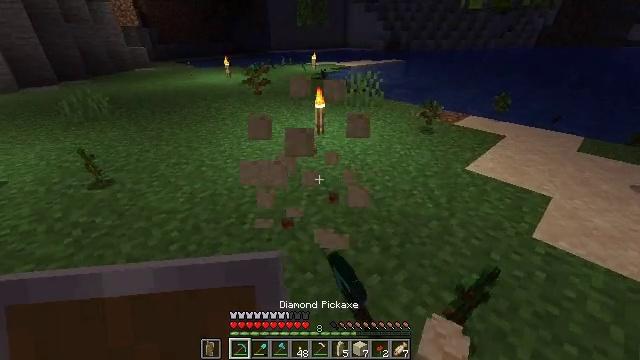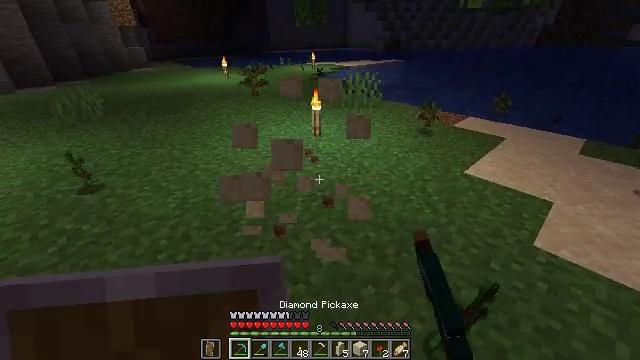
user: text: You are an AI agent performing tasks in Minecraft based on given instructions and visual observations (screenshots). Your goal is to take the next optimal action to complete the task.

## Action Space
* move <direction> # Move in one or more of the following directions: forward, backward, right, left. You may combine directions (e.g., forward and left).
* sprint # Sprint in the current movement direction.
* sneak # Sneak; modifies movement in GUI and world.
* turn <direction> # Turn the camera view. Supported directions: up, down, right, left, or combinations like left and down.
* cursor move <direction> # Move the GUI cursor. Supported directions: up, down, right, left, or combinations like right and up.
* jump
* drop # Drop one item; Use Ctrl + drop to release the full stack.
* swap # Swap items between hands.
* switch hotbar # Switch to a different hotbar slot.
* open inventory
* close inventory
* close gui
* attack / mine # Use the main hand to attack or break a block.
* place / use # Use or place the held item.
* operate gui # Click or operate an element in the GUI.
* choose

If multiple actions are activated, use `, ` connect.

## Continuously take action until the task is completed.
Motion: motion action
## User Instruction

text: Break the sandstone wall into pieces.
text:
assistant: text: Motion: move forward and move right, attack / mine
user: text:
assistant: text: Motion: attack / mine